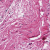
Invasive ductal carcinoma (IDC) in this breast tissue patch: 0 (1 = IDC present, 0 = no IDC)